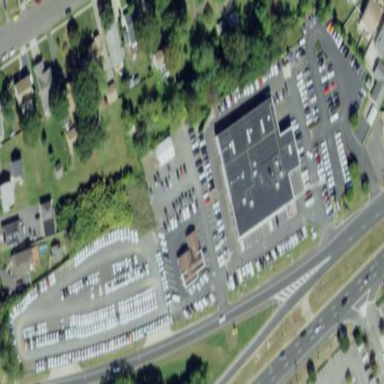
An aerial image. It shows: Car shop.